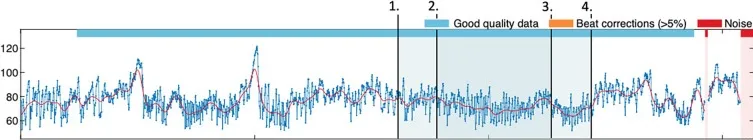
The HRV tracking during the first deep breathing session. The virtual reality headset was worn at timepoint 1. The exercise started at 2 and ended at 4. The venipuncture was performed at 3. The increased HRV can be seen during the first half of the exercise (from 2 to 3). The heart rate level elevated and HRV narrowed temporarily during the venipuncture but reverted immediately to the prior level after the procedure was finished.
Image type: electrography (ekg)